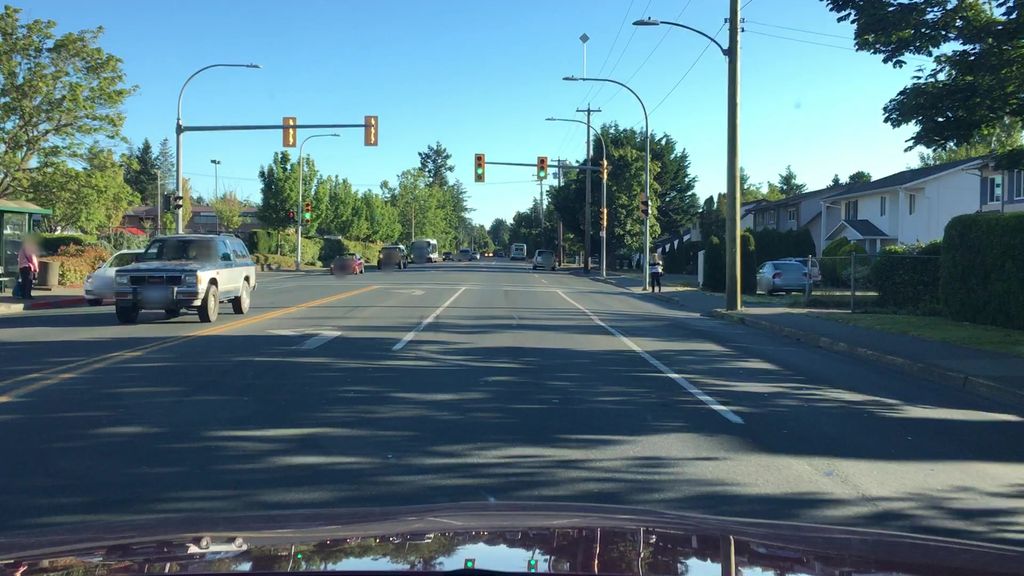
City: victoria